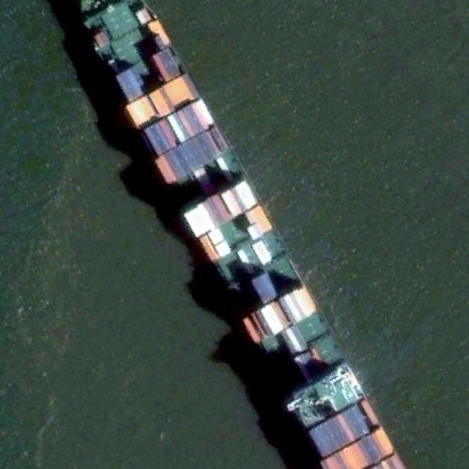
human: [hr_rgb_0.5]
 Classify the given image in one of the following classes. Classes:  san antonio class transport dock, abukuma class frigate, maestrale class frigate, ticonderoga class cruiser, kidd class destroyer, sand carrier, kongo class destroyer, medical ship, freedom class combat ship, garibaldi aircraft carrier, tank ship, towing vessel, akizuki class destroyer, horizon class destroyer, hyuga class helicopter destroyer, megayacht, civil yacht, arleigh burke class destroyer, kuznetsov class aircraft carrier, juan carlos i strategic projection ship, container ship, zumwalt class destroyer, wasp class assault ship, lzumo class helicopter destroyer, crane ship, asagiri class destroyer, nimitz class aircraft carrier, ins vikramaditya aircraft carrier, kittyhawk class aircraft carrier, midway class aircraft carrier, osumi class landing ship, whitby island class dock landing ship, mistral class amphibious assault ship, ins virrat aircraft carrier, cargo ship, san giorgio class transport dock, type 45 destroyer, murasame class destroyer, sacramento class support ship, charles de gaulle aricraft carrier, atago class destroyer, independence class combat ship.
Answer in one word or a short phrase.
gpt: Container ship